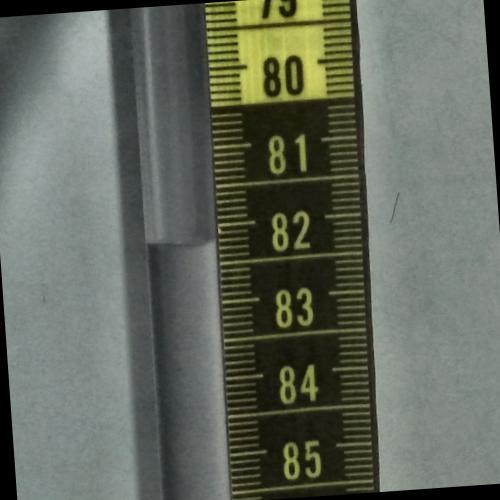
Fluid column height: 82.2 cm